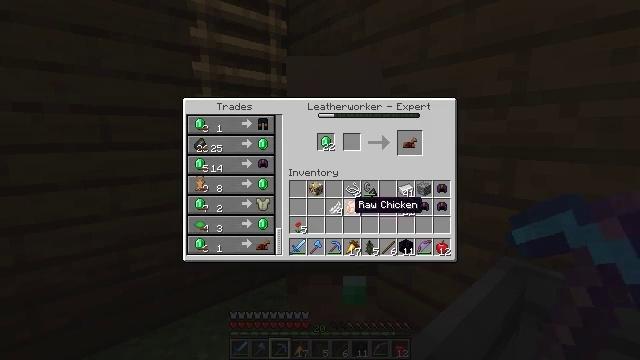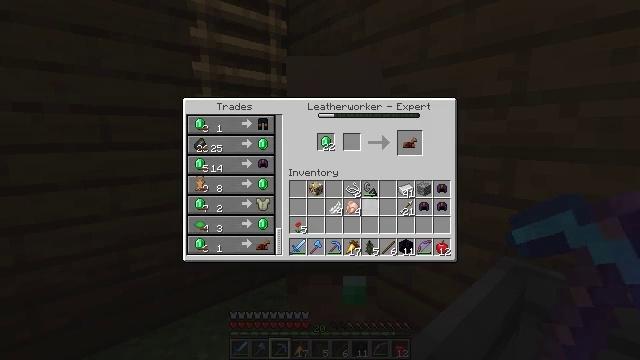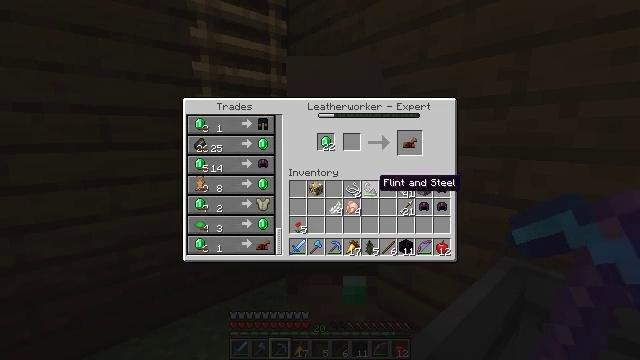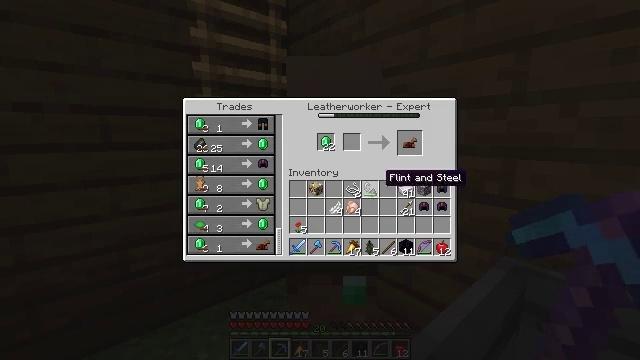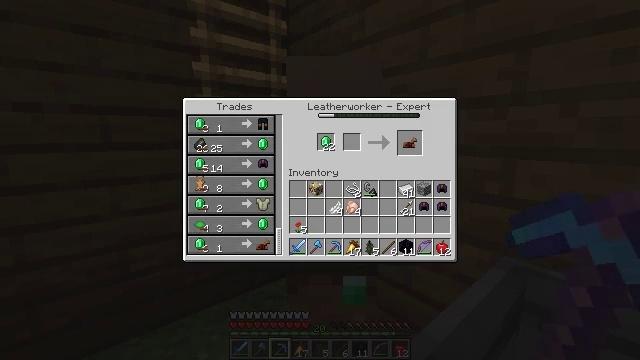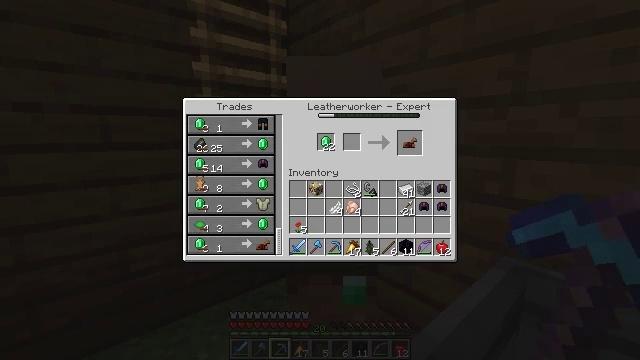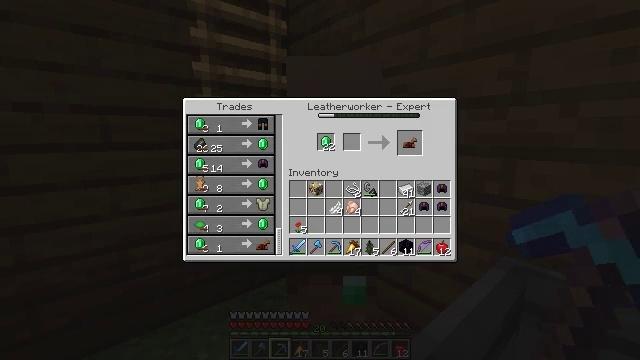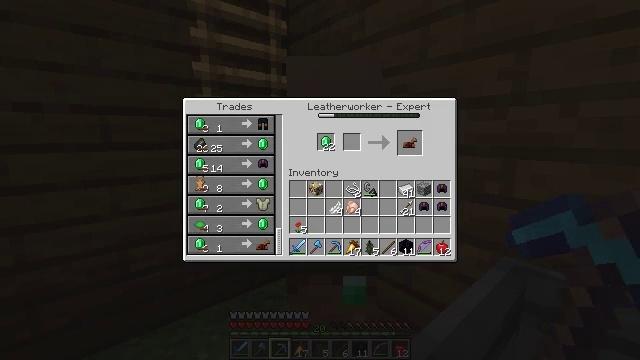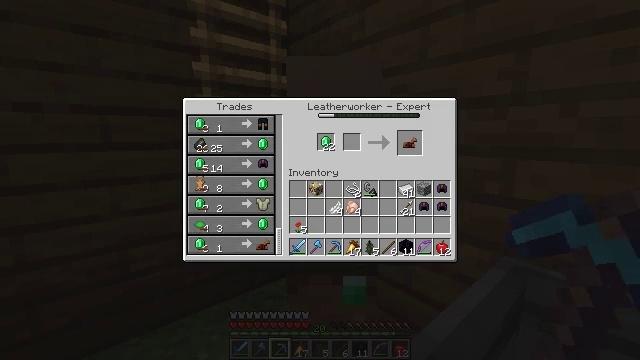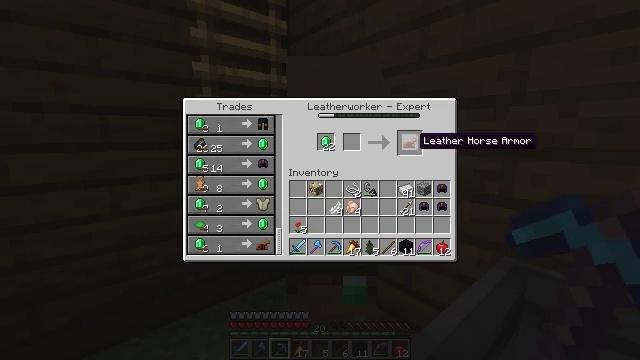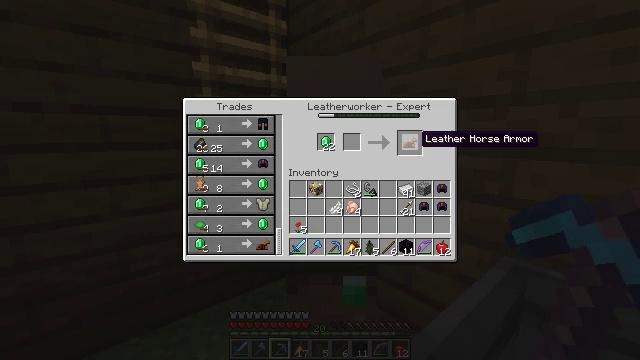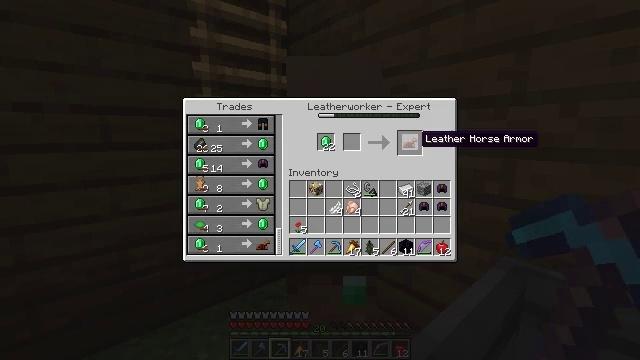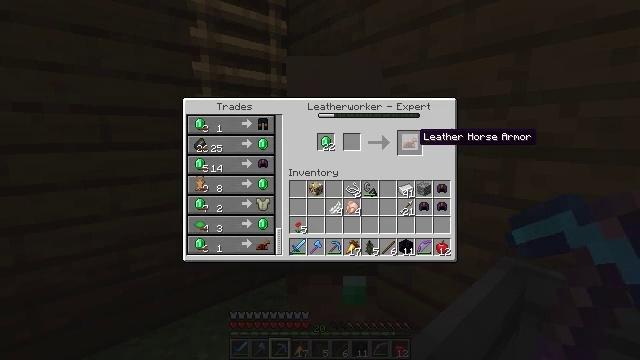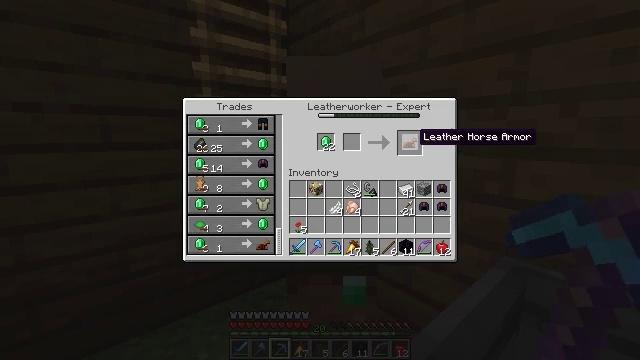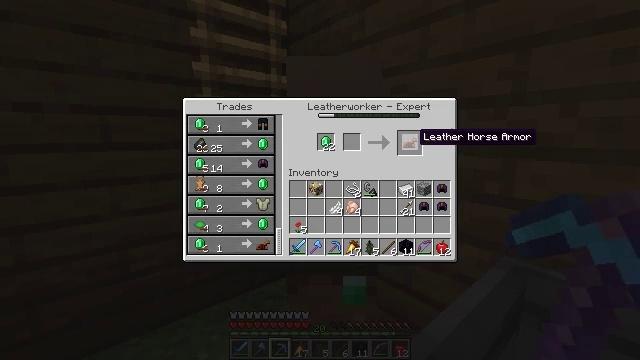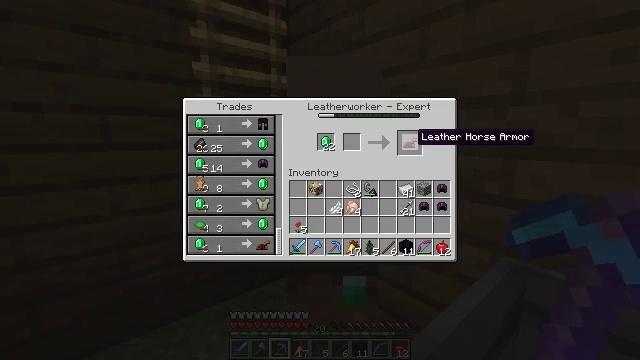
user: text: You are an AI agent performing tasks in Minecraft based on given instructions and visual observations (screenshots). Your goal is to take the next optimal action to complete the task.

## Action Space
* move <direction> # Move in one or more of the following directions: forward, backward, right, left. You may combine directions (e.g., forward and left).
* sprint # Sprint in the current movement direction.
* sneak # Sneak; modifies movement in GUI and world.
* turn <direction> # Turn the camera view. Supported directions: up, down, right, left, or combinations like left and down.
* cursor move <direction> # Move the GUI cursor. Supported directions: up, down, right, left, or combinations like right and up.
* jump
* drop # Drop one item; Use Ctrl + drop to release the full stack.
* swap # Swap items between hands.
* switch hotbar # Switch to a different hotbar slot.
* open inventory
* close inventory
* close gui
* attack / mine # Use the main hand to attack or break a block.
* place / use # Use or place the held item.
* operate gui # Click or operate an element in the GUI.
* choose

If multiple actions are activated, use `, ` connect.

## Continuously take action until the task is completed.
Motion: motion action
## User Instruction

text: Create leather horse armor using leather in the crafting table.
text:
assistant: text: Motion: sneak, cursor move right and up
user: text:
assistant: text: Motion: sneak, cursor move right and up
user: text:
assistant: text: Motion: sneak
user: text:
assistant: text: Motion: sneak, cursor move right and up
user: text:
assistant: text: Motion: sneak
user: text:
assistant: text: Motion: sneak, cursor move right and up
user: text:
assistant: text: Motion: sneak, cursor move right and up
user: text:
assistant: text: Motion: sneak
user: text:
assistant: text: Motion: sneak
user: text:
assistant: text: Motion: sneak
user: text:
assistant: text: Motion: sneak
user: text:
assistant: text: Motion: sneak
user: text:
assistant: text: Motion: sneak
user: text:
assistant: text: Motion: sneak
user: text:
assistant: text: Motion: sneak
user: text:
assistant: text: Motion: sneak
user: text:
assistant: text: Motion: no_op
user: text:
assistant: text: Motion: no_op
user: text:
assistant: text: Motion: no_op
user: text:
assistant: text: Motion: no_op
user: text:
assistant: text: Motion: no_op
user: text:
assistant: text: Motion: no_op
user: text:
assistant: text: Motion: no_op
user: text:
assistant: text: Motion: no_op
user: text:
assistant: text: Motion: no_op
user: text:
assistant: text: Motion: no_op
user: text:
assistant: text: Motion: operate gui
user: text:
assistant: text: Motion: operate gui
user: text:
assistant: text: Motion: cursor move left and down
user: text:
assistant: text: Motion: cursor move left and down